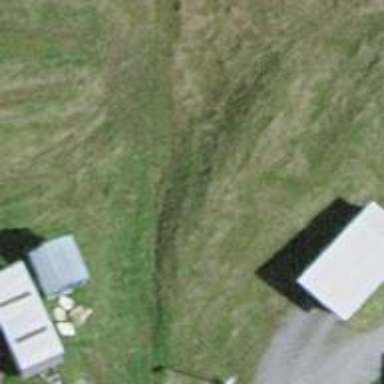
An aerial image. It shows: Ground path.